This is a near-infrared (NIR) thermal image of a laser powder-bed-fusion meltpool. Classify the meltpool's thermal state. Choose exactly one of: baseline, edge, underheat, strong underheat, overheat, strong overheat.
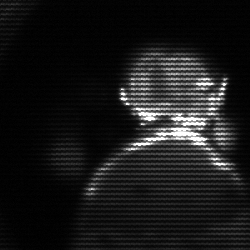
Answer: baseline